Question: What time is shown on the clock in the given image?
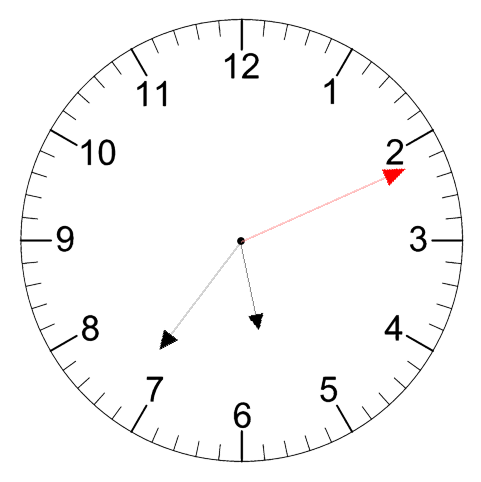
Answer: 05:36:11